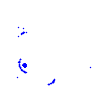
Particle: pion